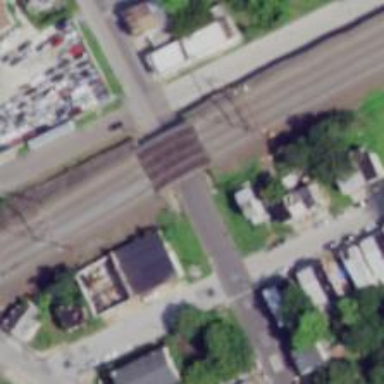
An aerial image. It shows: Bridge over electrified railway with contact lines.